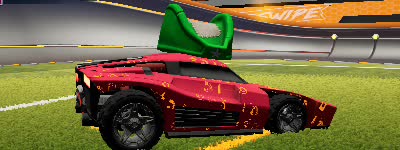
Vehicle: breakout